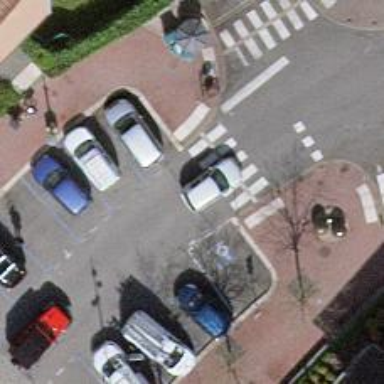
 with sidewalks on both sides. Street parking is available on both sides of the road."